Field crop: maize
Growth stage: 2
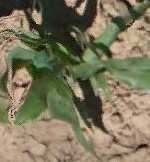
Species: maize